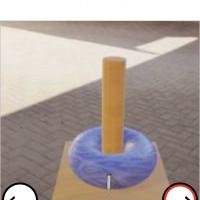
Task: sum
Answer: 1